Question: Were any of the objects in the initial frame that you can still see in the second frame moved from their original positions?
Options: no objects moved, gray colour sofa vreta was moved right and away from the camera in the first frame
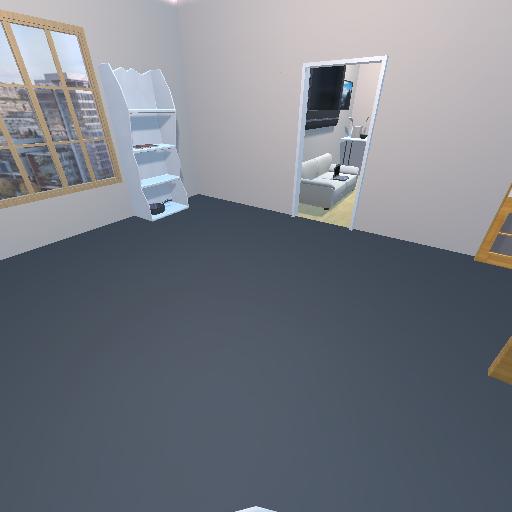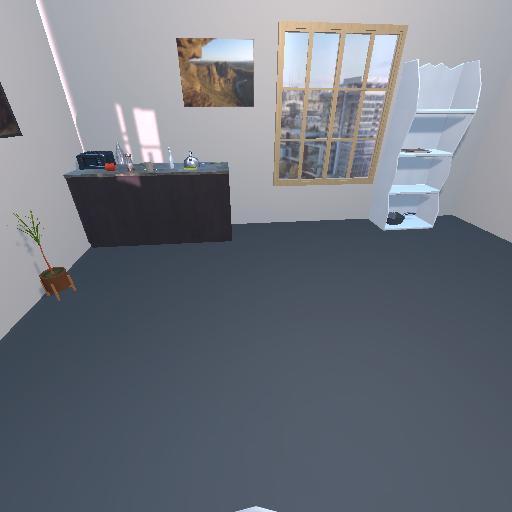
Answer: no objects moved